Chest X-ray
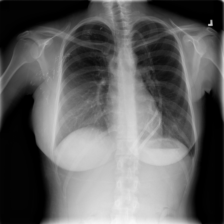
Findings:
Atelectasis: negative
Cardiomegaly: negative
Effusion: negative
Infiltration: negative
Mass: negative
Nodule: negative
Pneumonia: negative
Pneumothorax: negative
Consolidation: negative
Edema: negative
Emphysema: negative
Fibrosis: negative
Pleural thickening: negative
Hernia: negative